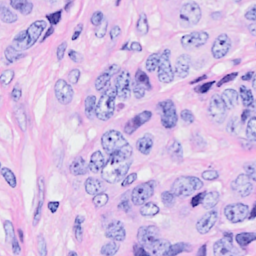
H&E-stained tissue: Breast